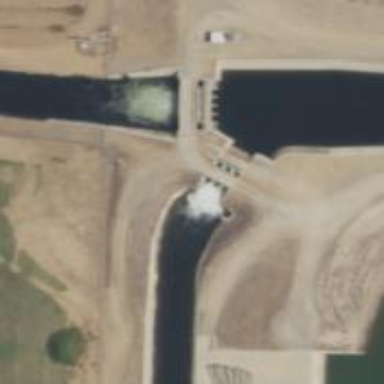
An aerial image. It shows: Dam across waterway.